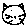
Label: cat